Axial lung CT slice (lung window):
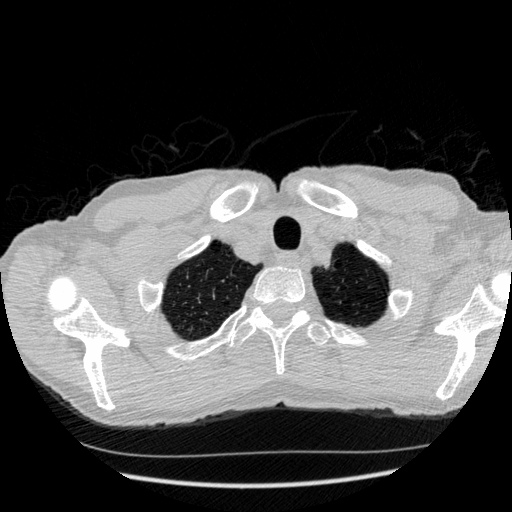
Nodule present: no